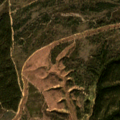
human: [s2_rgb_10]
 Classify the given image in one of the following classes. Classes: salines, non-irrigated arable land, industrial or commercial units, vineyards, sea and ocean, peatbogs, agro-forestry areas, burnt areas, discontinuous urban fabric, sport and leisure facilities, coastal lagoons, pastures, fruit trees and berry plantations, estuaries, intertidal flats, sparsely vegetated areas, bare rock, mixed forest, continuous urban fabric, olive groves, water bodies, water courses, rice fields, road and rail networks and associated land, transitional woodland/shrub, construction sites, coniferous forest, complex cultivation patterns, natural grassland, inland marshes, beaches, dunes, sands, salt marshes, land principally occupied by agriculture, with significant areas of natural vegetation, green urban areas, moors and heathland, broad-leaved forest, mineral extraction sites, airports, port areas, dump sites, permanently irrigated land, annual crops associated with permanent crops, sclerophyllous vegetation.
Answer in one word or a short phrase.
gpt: broad-leaved forest, transitional woodland/shrub